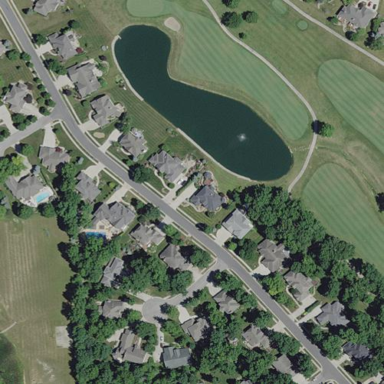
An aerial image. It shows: Scenic view of water hazard on golf course. The natural water feature adds beauty to the landscape.